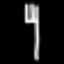
Label: fork